Question: In our app, we set the keyboardAppearance to dark. This produces a black keyboard, as expected. However, if the keyboard is showing, and we press the home button, and then go back into the app, the keyboard turns white, as shown. Any ideas why?

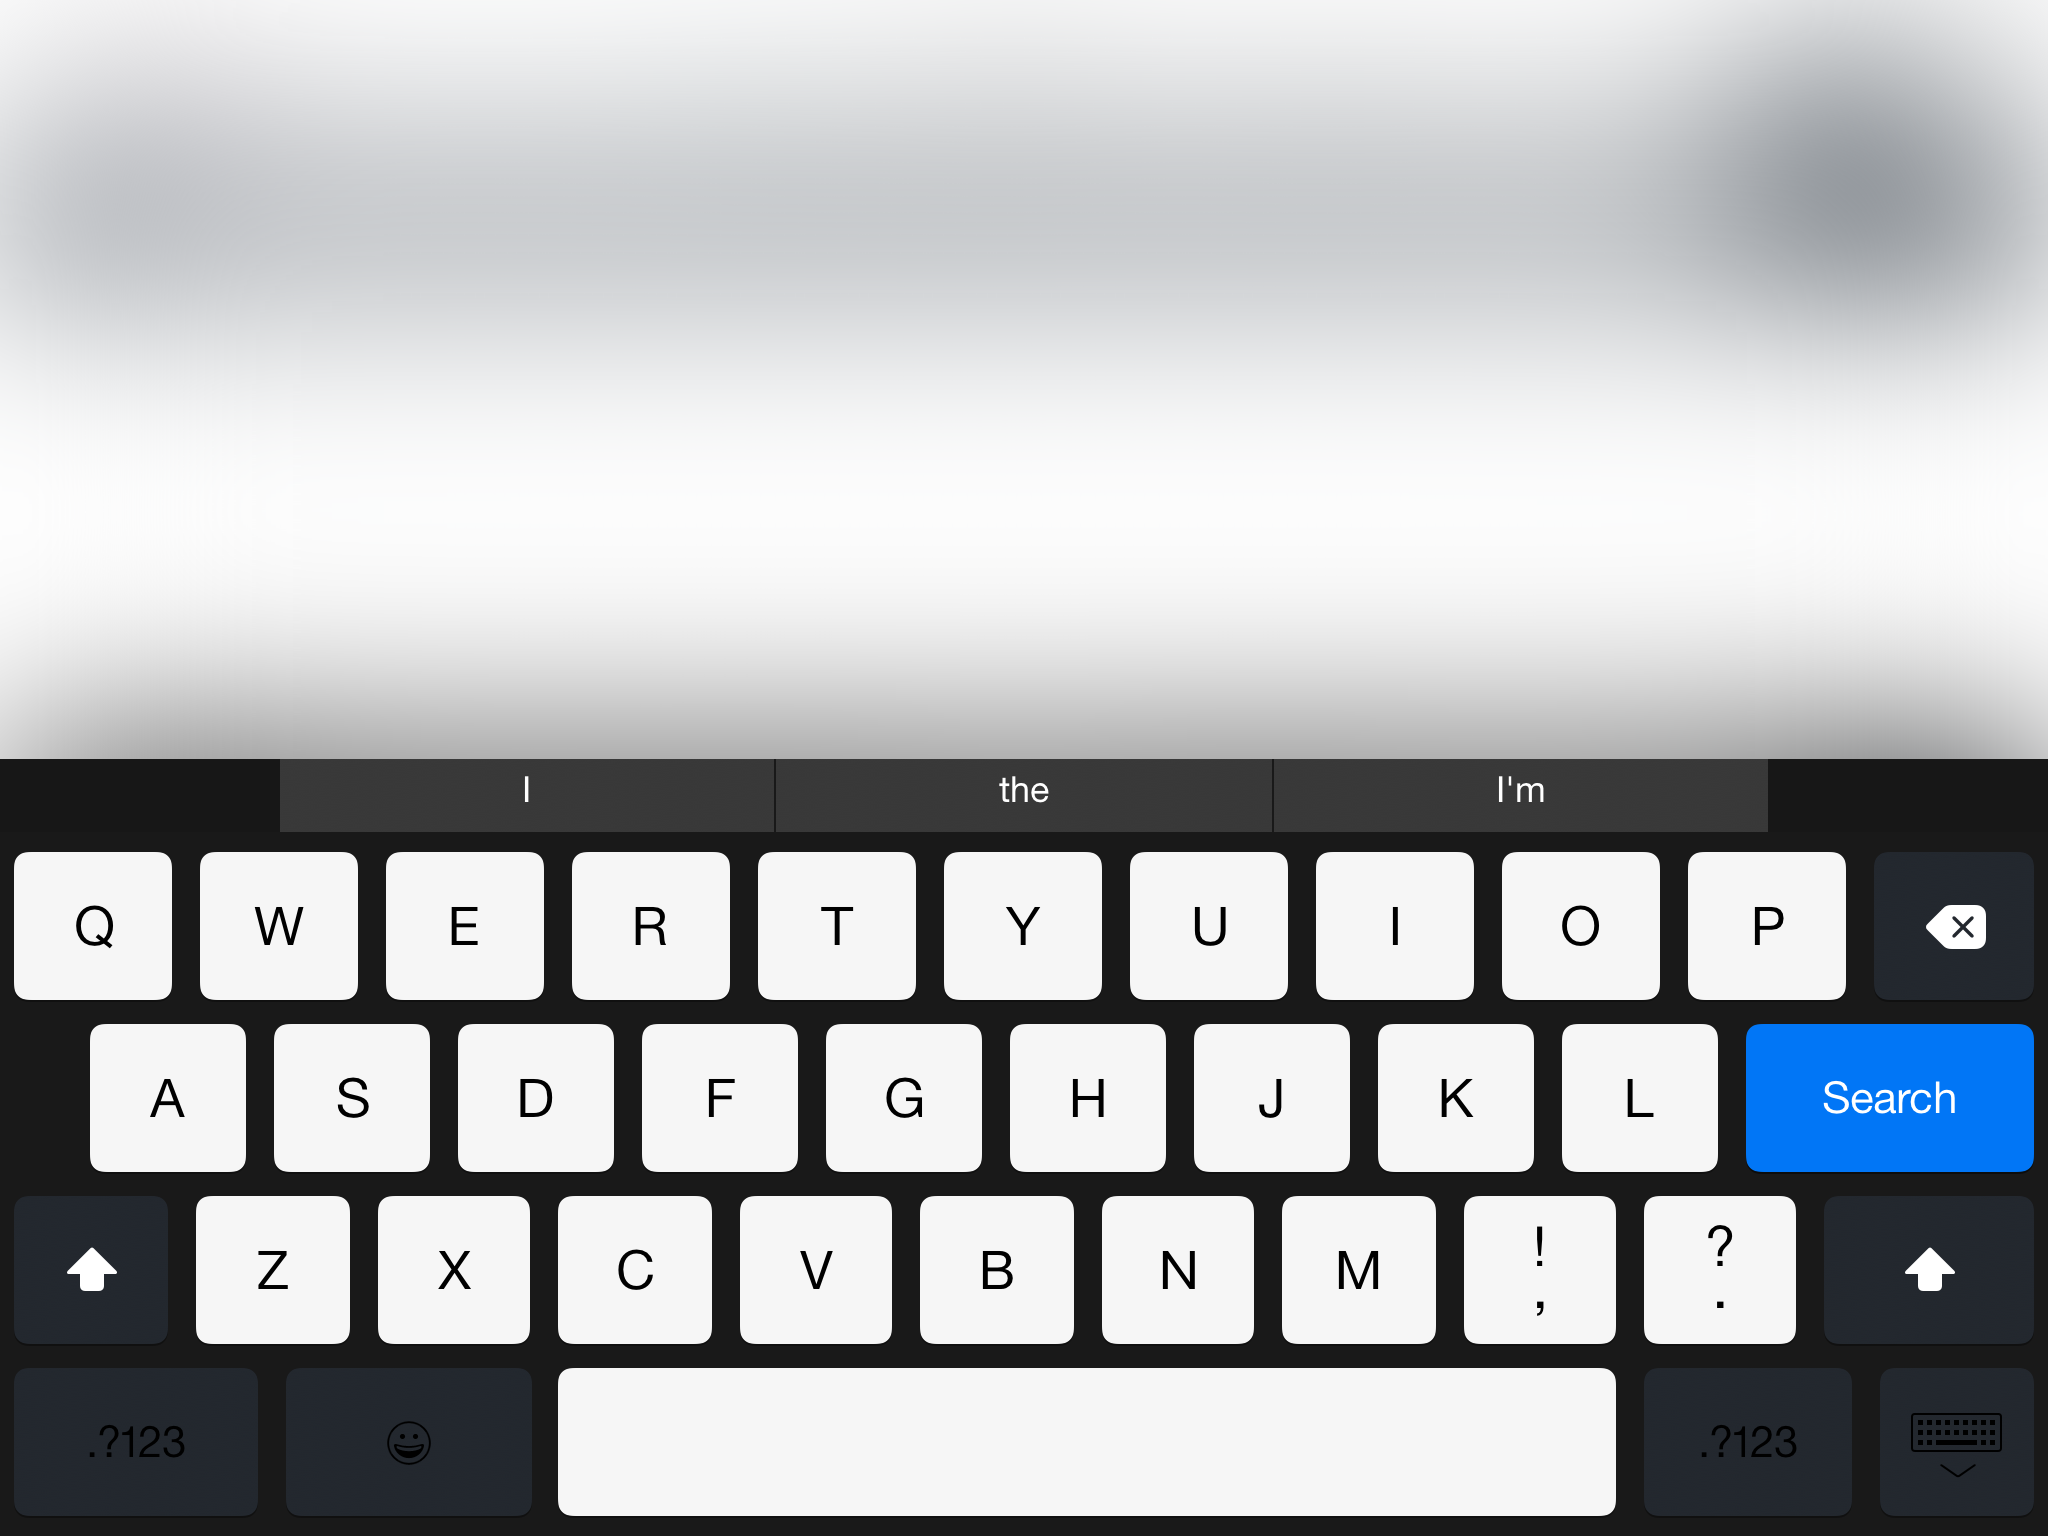
Answer: It may have todo with the fact that the keyboard is a global object. There's only ever one keyboard in memory at any given time. Also, the OS will automatically change the keyboard color based on the background. Therefore, your setting is probably just getting overridden. I would suggest hiding the keyboard when your app enters the background, and then re-show it when it re-enters the foreground. Then when you re-show the keyboard reset the keyboard appearance via code.